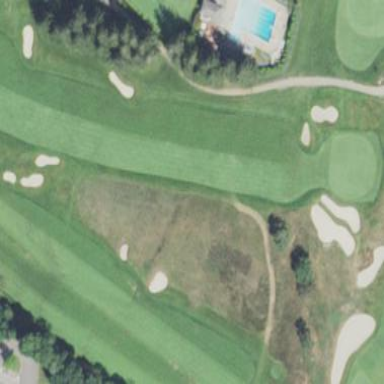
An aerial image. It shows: Golf fairway surrounded by grass.